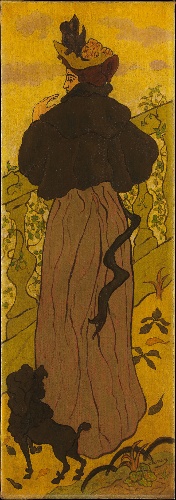
Title: Woman Standing Beside a Balustrade with a Poodle
Artist: Paul Ranson
Artist bio: French, Limoges 1864–1909 Paris
Date: ca. 1895
Object type: Painting
Classification: Paintings
Medium: Oil on panel
Dimensions: 33 1/2 x 11 5/8 in. (85.1 x 29.5 cm)
Department: European Paintings
Credit line: Gift of Mrs. Patricia Altschul, 2008
Accession year: 2008
Repository: Metropolitan Museum of Art, New York, NY
Tags: Dogs|Women